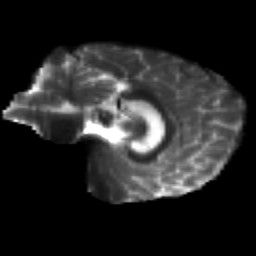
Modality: T2w
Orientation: sagittal
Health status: healthy
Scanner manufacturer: siemens
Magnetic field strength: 3 T
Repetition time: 12 s
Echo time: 0.092 s